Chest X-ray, AP view. Patient: 64 years old, sex F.
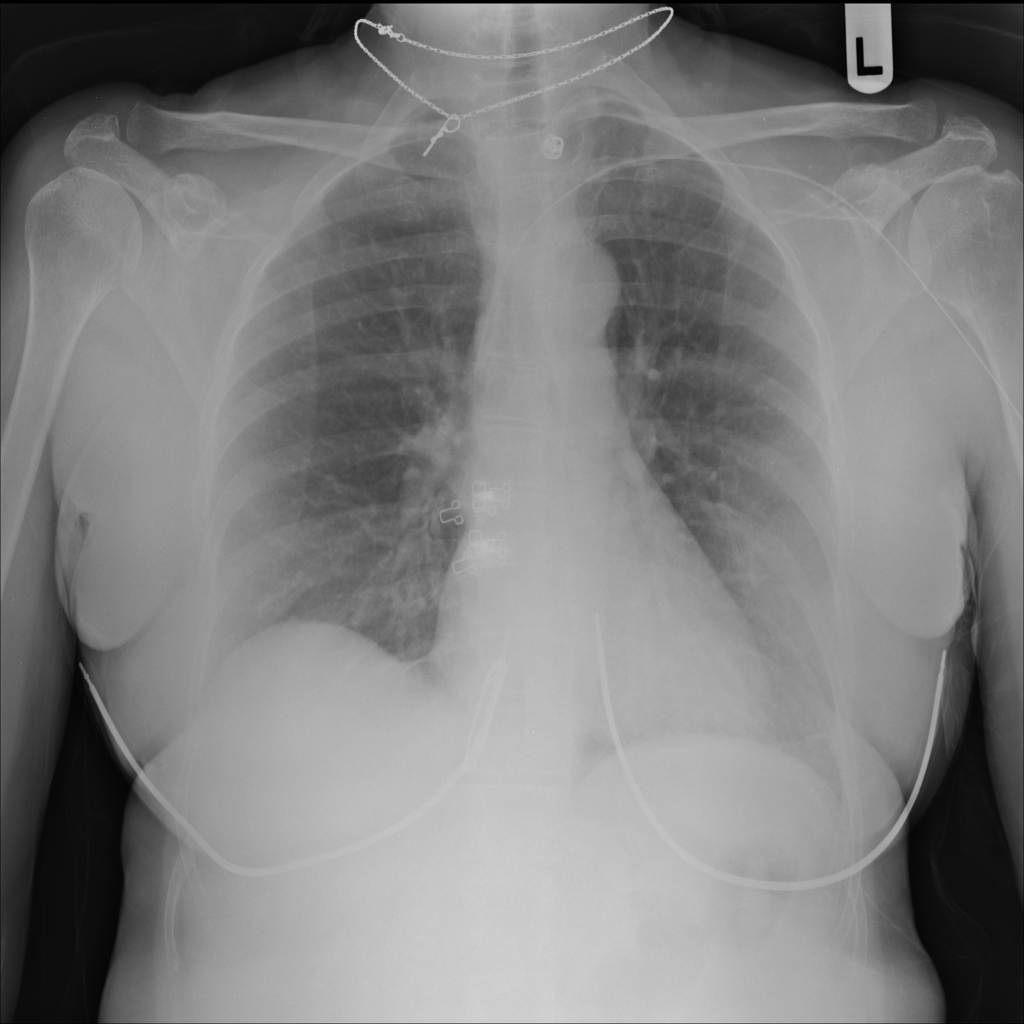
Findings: No Finding